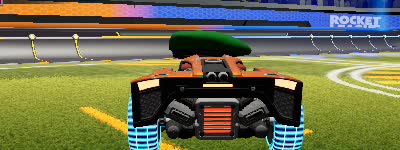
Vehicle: breakout